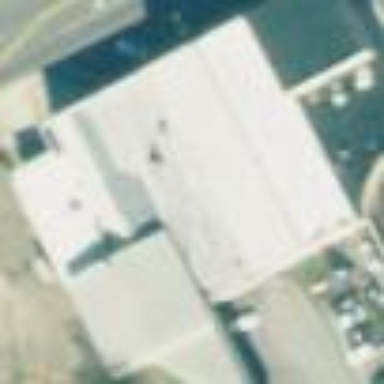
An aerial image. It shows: Building.